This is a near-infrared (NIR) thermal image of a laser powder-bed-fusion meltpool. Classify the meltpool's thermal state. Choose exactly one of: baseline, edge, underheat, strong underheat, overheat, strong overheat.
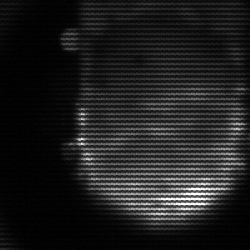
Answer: baseline